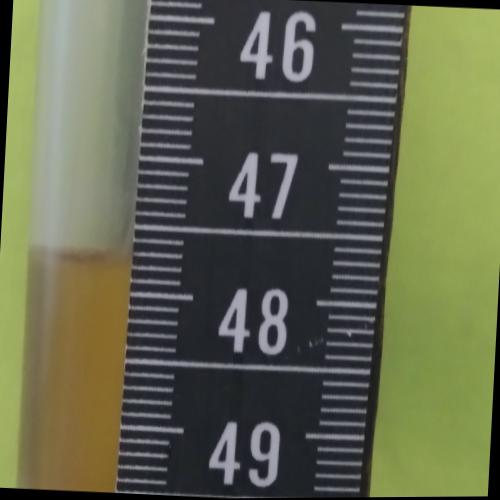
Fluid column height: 47.7 cm